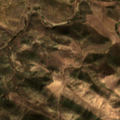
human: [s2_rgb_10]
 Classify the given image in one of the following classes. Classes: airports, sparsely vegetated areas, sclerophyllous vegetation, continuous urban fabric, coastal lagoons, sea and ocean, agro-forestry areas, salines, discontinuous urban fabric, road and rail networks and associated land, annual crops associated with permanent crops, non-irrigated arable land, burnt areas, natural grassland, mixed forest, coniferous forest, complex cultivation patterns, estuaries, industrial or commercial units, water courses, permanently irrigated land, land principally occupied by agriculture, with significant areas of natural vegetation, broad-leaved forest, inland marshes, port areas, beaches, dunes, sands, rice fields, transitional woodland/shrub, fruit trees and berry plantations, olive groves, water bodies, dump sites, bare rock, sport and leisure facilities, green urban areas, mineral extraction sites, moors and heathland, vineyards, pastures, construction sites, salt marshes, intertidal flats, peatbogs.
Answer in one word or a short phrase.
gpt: pastures, land principally occupied by agriculture, with significant areas of natural vegetation, natural grassland, sclerophyllous vegetation, transitional woodland/shrub